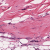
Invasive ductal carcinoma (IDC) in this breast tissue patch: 1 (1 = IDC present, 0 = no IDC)